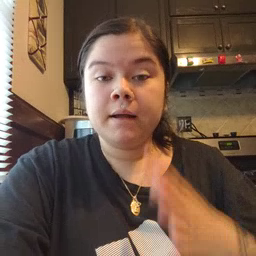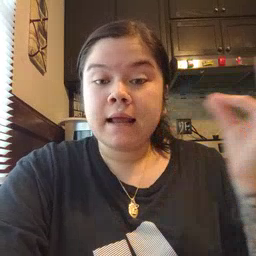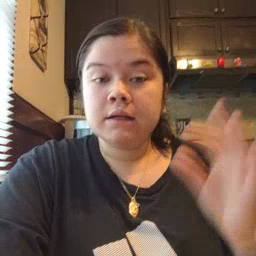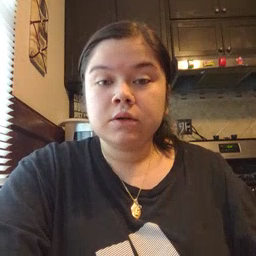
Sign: cat